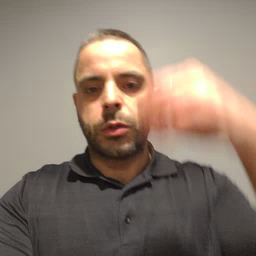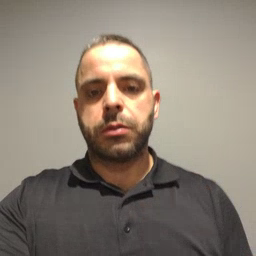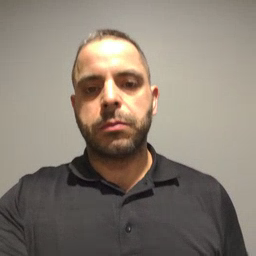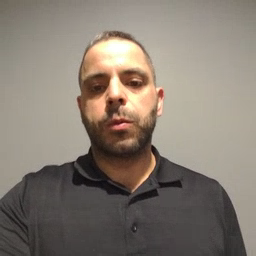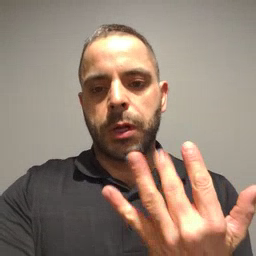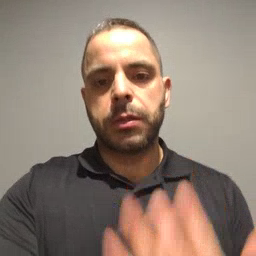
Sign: wait